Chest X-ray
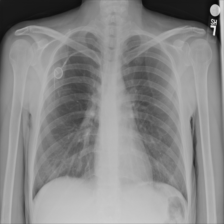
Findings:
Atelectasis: negative
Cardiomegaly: negative
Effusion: negative
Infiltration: negative
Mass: negative
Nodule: negative
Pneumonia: negative
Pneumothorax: negative
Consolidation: negative
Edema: negative
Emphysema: negative
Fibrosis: negative
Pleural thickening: negative
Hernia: negative